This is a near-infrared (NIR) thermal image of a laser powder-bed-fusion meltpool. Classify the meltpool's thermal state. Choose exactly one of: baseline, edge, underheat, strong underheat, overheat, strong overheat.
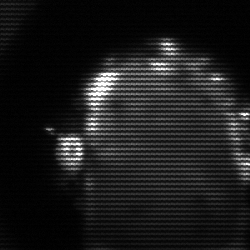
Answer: baseline